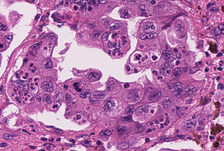
Tumor epithelial tissue: yes
Tumor-associated stroma tissue: no
Normal tissue: no